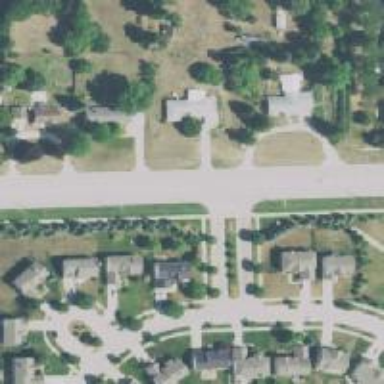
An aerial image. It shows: Residential road.